Interaction volume radius: 5 \u00c5
Interaction volume height: 35 \u00c5
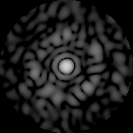
Disorder parameter: 0.8406